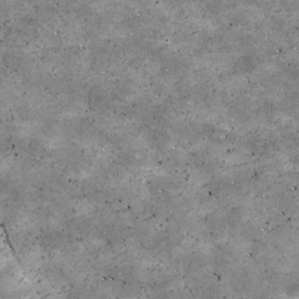
Label: non_frost